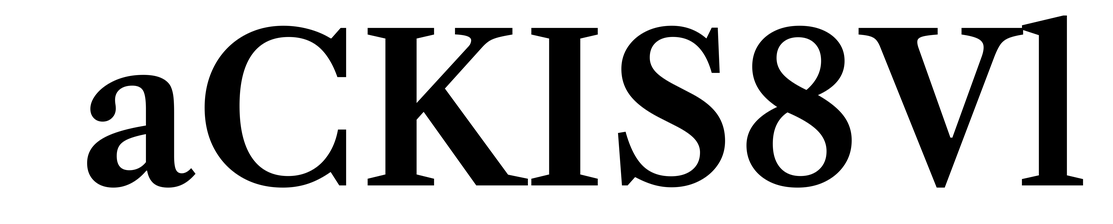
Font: LibreCaslonText_SemiBold